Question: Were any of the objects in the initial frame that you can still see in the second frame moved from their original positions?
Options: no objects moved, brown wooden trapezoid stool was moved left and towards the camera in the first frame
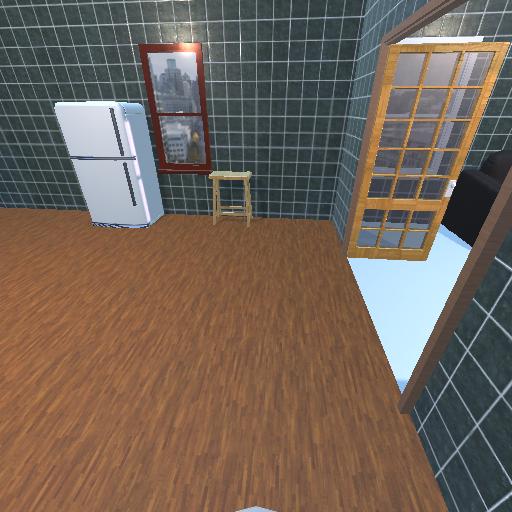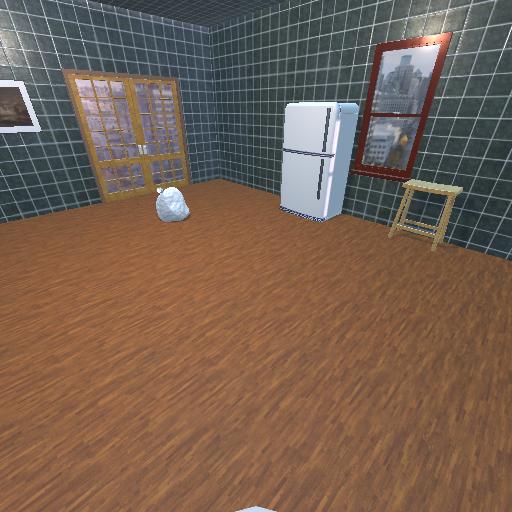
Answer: no objects moved